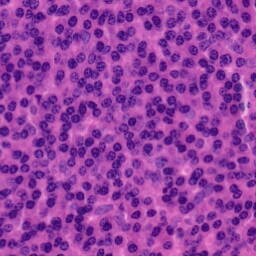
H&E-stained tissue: Tonsil